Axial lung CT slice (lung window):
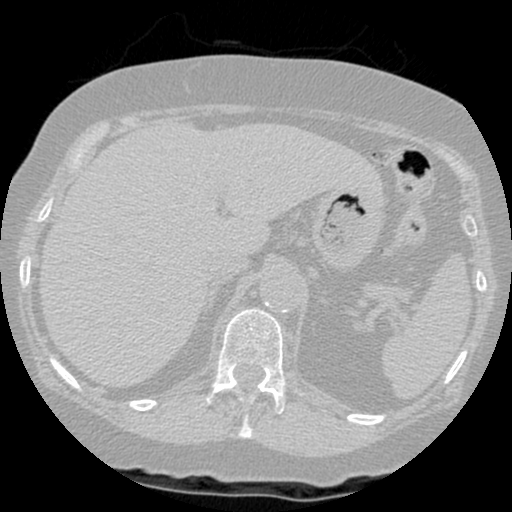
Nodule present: no